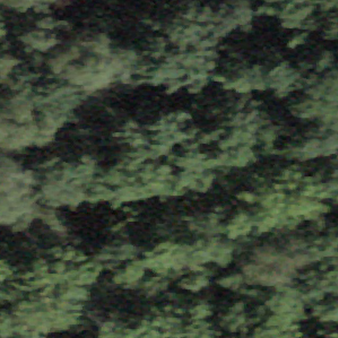
Label: other